Aerial crown-view tile of a tropical tree (Barro Colorado Island, Panama), acquired 20241216:
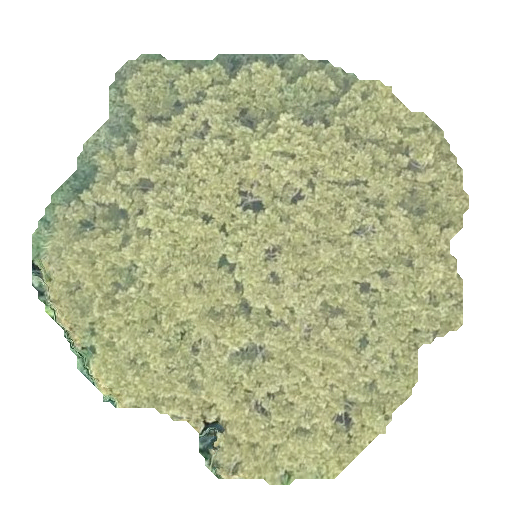
Species: Dipteryx oleifera
GBIF accepted scientific name: Dipteryx oleifera
Crown area: 200.181 m²